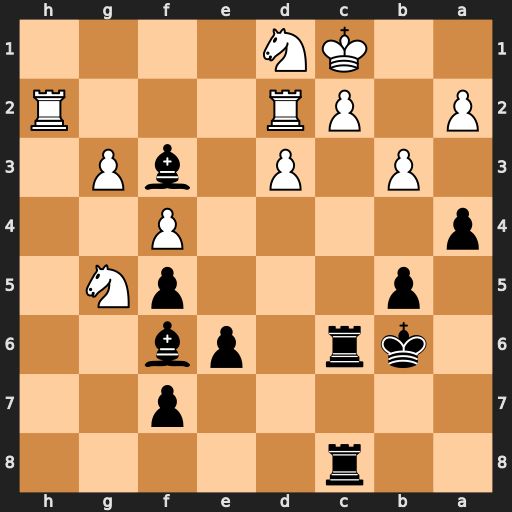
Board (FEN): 2r5/5p2/1kr1pb2/1p3pN1/p4P2/1P1P1bP1/P1PR3R/2KN4
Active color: b
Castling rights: -
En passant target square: -
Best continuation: axb3 axb3 Ra8 d4 Bxg5